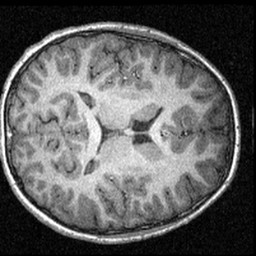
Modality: T1w
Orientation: axial
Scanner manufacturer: siemens
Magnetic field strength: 3 T
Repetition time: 1.57 s
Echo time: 0.00304 s